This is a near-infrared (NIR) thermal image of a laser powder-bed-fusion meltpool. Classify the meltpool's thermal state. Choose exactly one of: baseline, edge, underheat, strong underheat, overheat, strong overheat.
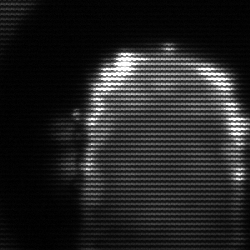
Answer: baseline